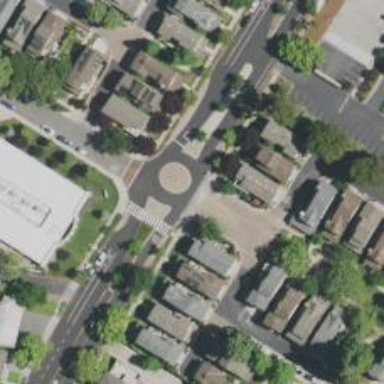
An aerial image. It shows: Roundabout on residential road with asphalt surface.